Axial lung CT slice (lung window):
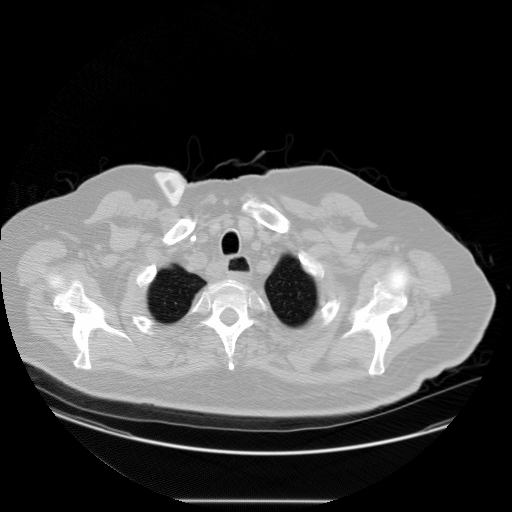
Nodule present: no